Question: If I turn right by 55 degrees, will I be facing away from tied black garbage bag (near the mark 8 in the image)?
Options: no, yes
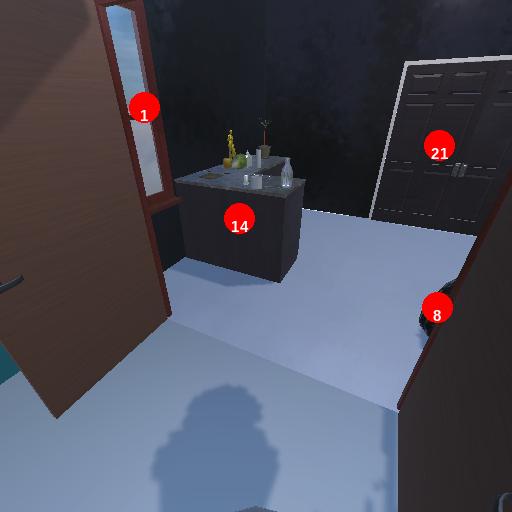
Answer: no